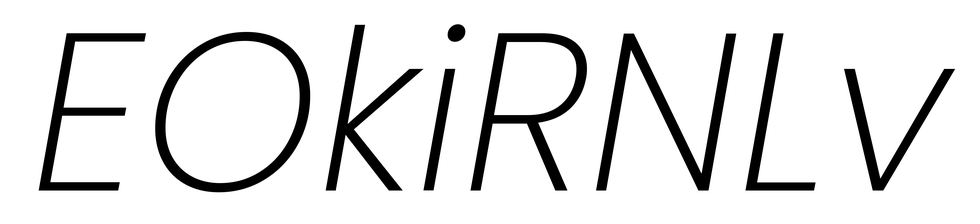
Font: Poppins-ExtraLightItalic